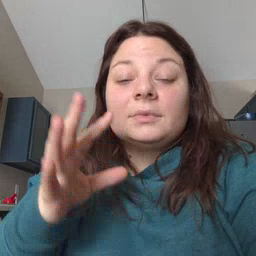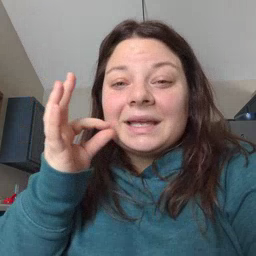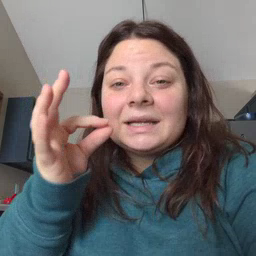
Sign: kitty